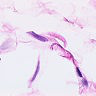
Metastatic tissue present: no